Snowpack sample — Buffalo Mountain, Silverthorne, Colorado, USA (1/25/25, 10:11 AM MST)
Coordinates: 39.6222, -106.1139
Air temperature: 22 °F
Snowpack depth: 110 cm
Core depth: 30 cm
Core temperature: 42.8 °F
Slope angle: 12°, slope face: 102°
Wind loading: high
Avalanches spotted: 0
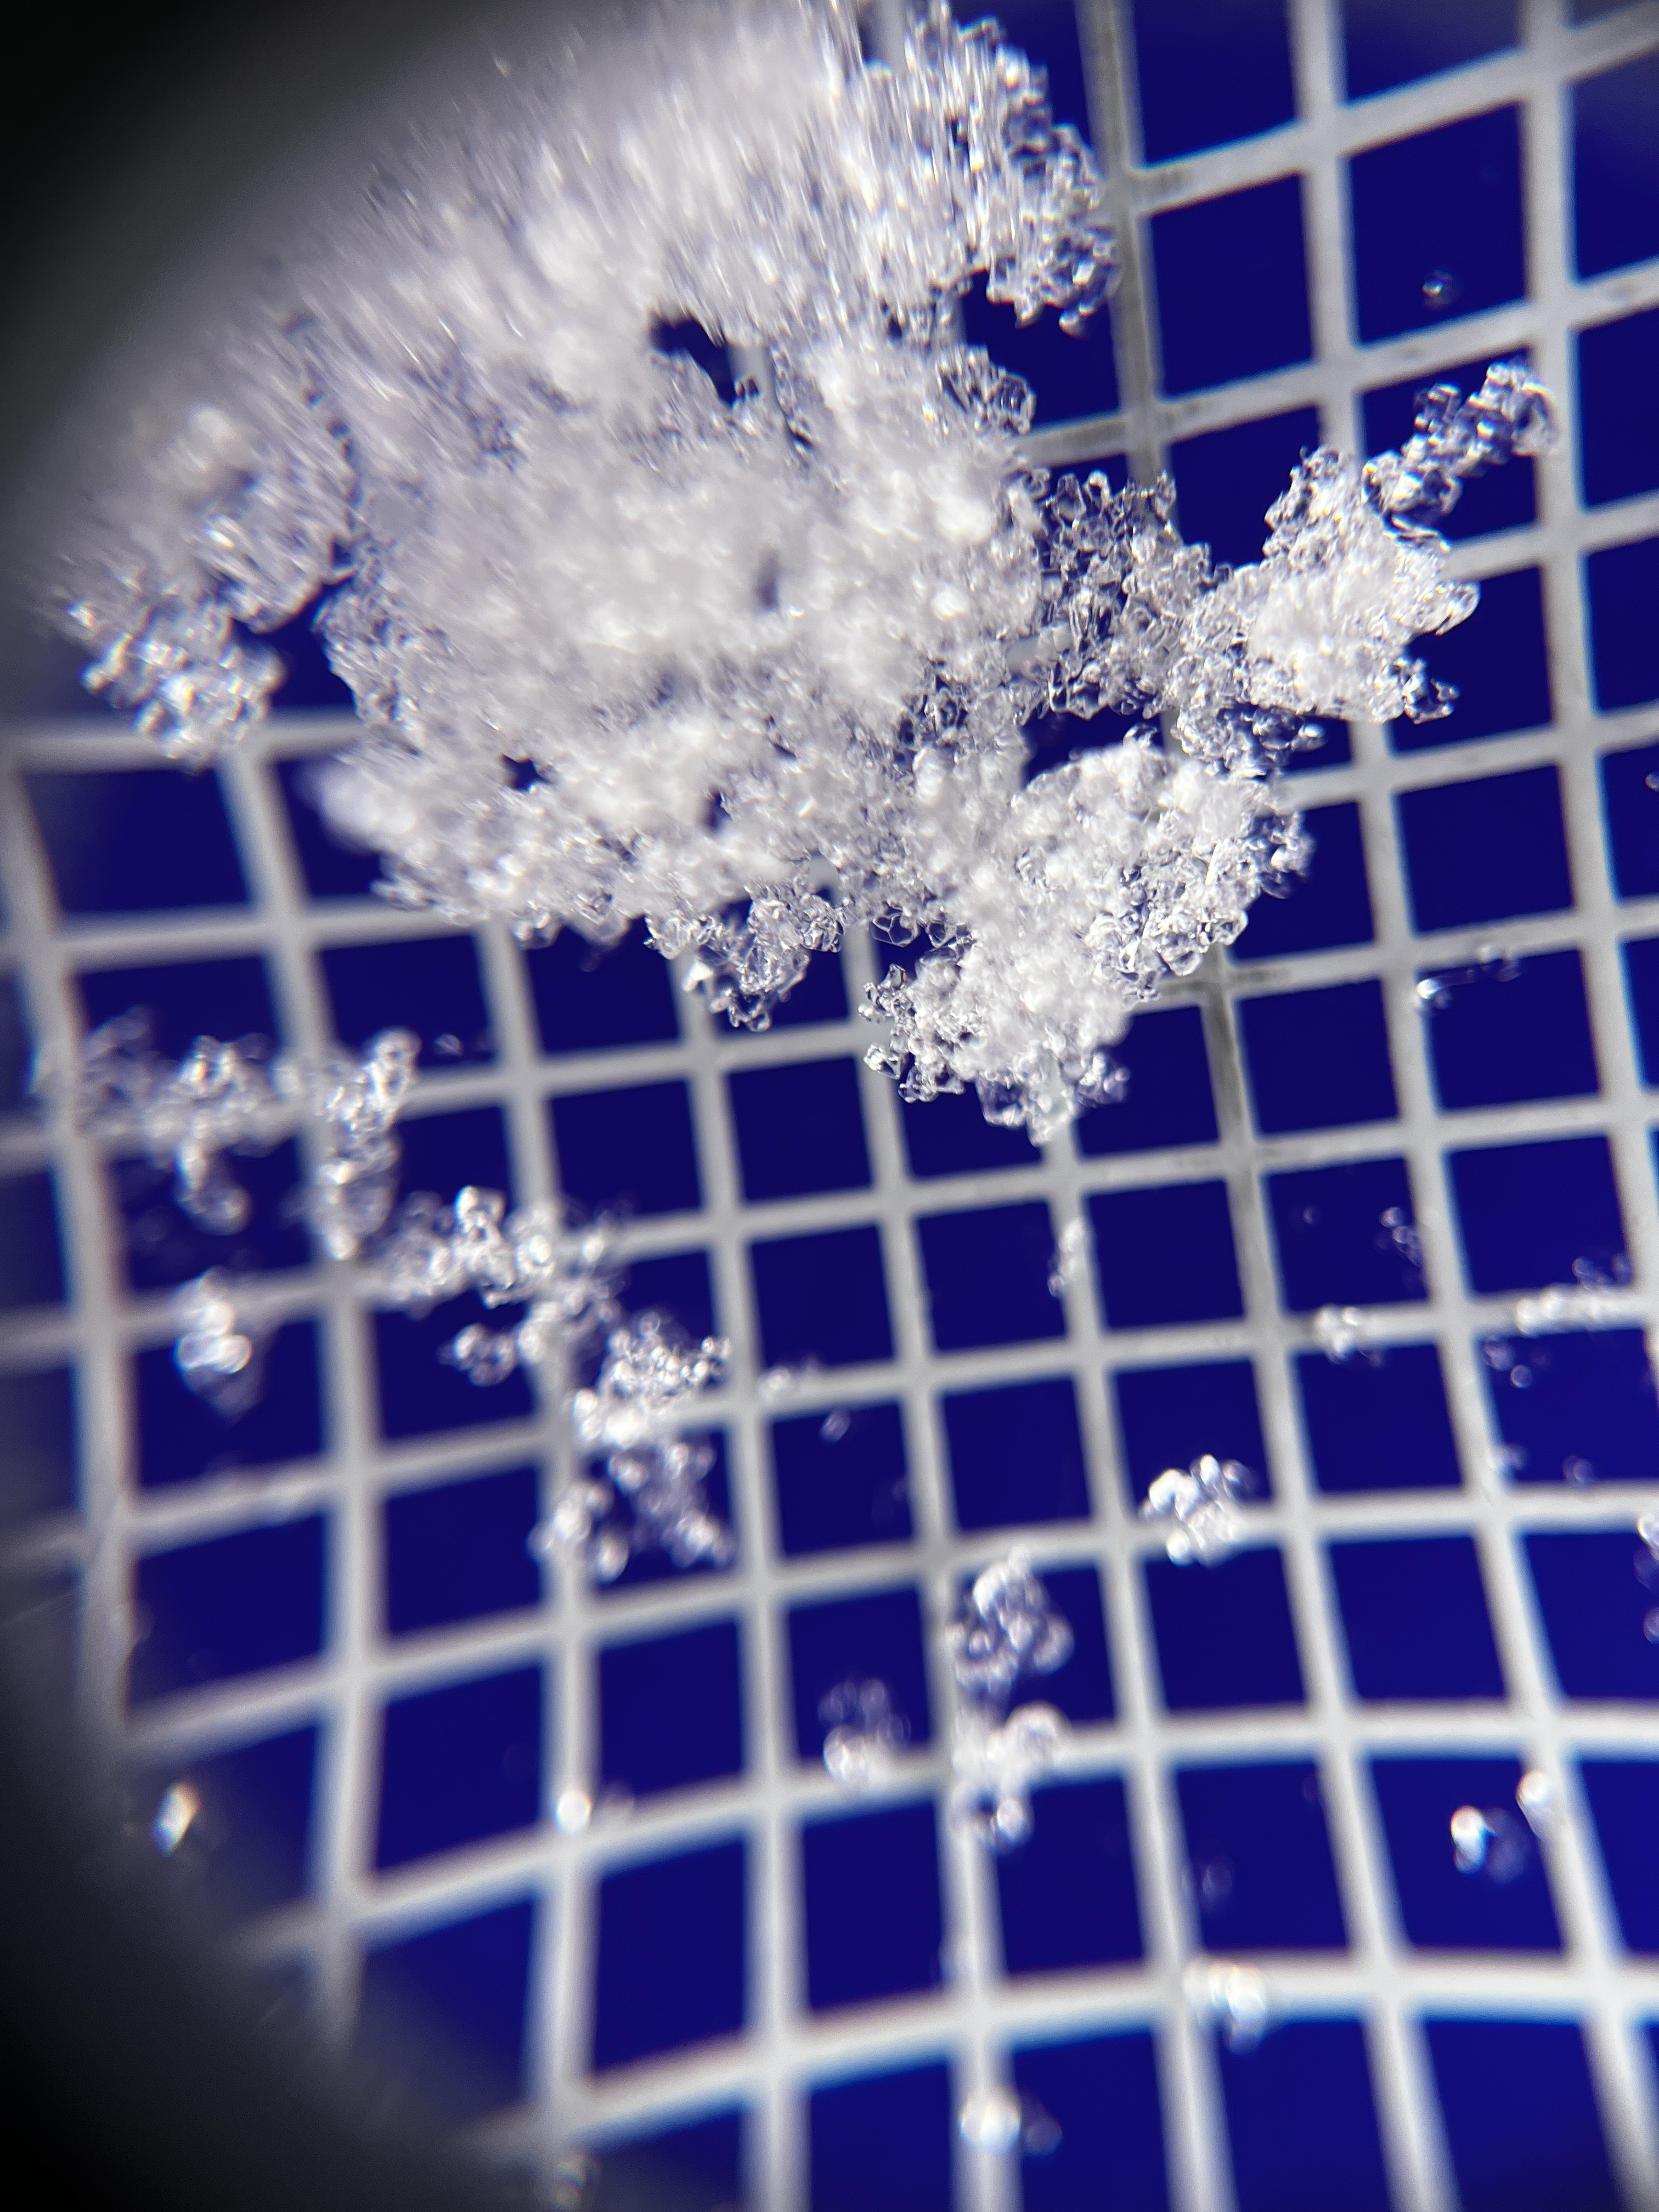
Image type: magnified_profile
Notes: No avalanches nearby, collected on the outskirts of a fire break 15 meters from the treeline, on way to Buffalo and Red Mountain